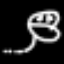
Label: frog